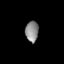
Tissue: lung
Cell type: Endothelial cells
Senescence score: 0.5418
Nuclear area (px): 272
Mean DAPI intensity: 135.824